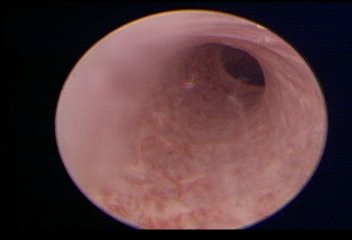
Modality: WLC
Class: Normal mucosa
Bladder cancer association: No